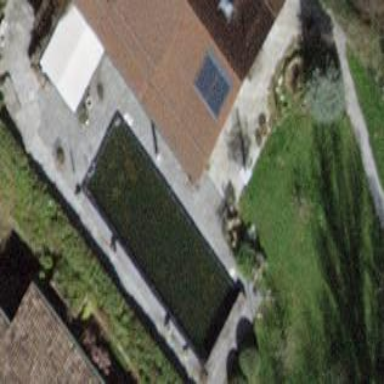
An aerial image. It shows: Swimming pool located in leisure land.